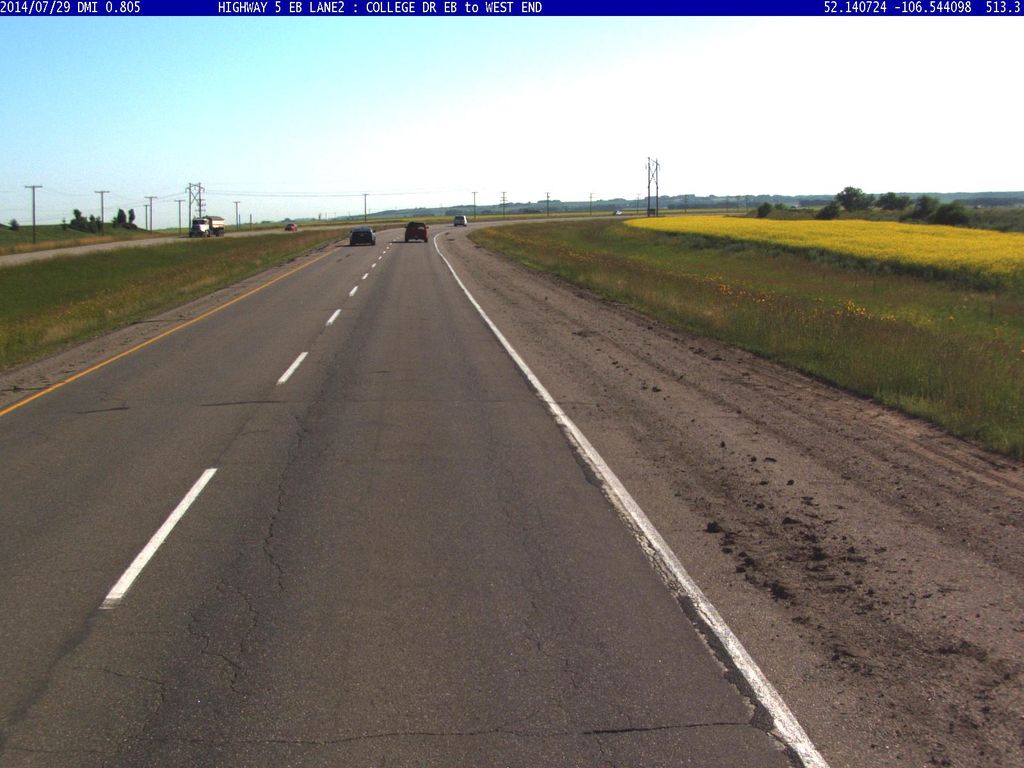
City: saskatoon